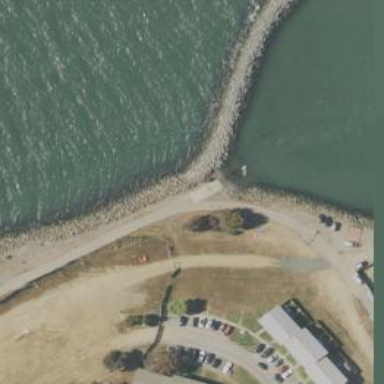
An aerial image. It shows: Slipway on leisure land.